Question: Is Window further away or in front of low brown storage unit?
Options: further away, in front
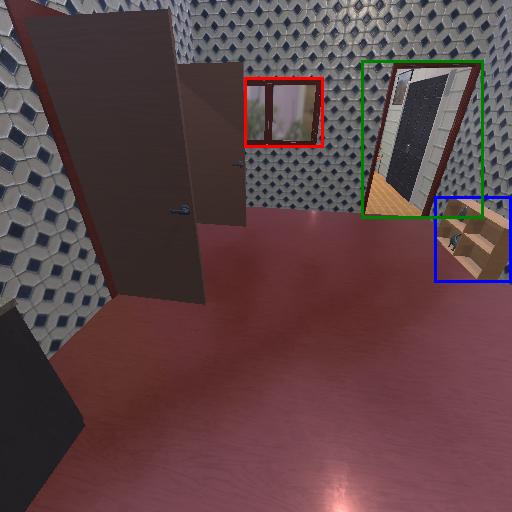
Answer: further away